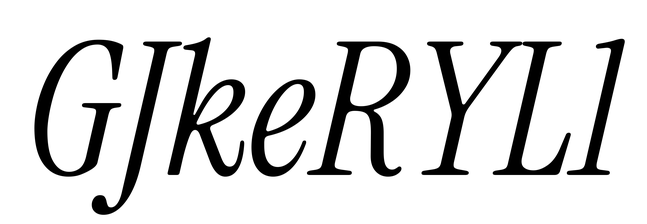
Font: InstrumentSerif-Italic